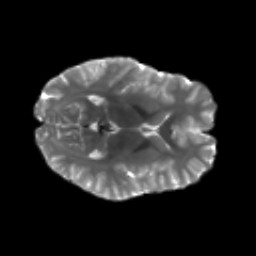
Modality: T2w
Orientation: axial
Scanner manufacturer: siemens
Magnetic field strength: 3 T
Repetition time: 4.16 s
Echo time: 0.0806 s